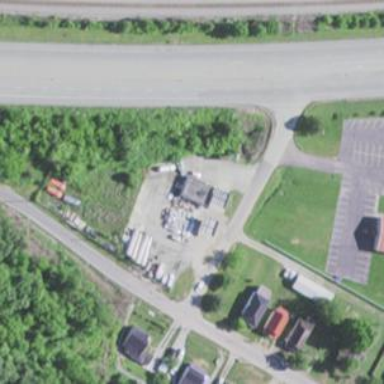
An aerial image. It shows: Building that is gas station.